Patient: sex M, age 62
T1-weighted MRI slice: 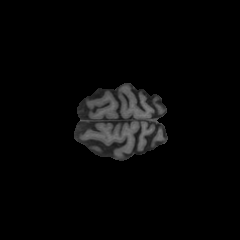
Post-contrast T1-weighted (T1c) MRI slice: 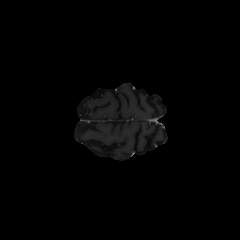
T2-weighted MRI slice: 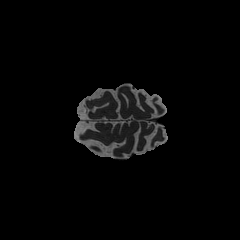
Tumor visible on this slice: no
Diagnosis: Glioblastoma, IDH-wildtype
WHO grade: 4